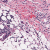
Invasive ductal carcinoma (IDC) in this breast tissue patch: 1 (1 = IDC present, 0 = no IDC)